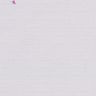
Metastatic tissue present: no